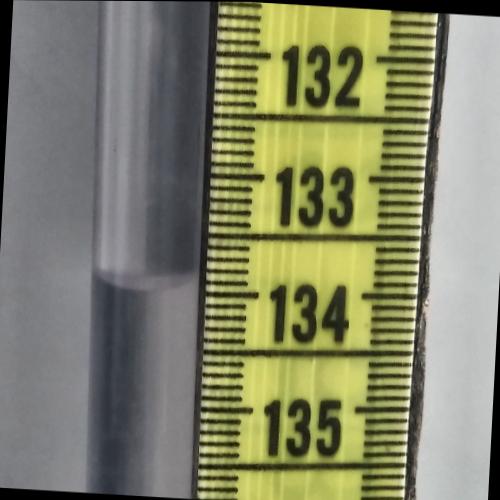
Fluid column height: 133.9 cm